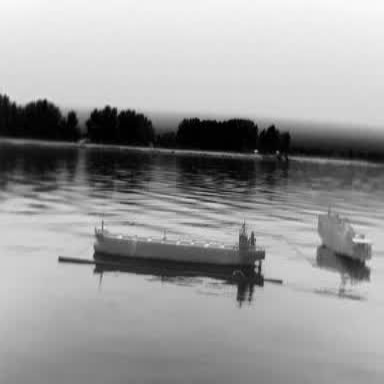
There is a liner in the infrared image.